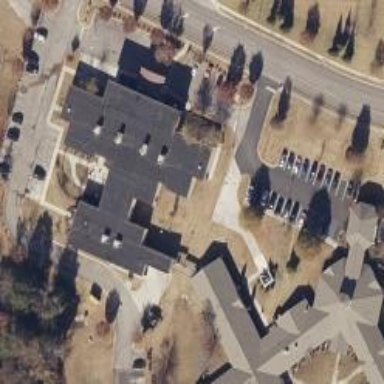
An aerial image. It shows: Hospital providing healthcare services.